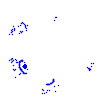
Particle: kaon